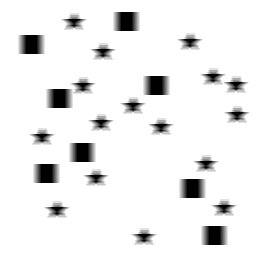
Squares: 8
Triangles: 0
Stars: 16
Total shapes: 24